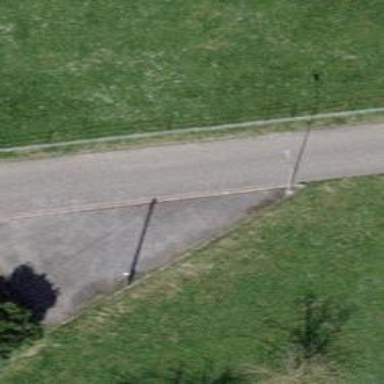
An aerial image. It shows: Service road.